Question: This LINQ expression is not working:
'''
dt.AsEnumerable().ToDictionary<Int64, List<string>> (
dtRow => dtRow.Field<Int64>("CodeVal_1"),
new List<string> {
dtRow => dtRow.Field<string>("CodeVal_2"),
dtRow => dtRow.Field<string>("CountryCode")
}
);
'''
'dt' is a 'DataTable', and I added a reference to 'DataSetExtensions'.
Here full code
'''
using (DataSet dsIps = DbConnection.db_Select_Query("use mydb select * from tblCountryCodes"))
{
using (DataTable dt = dsIps.Tables[0])
{
dt.AsEnumerable().ToDictionary<Int64, List<string>>(
dtRow => dtRow.Field<Int64>("CodeVal_1"),
new List<string> {
dtRow => dtRow.Field<string>("CodeVal_2"),
dtRow => dtRow.Field<string>("CountryCode")
}
);
}
}
'''
errors list
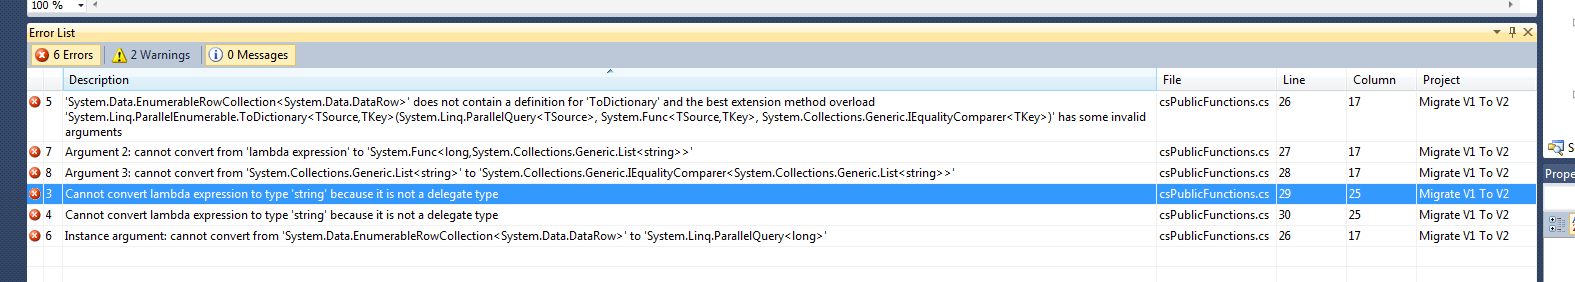
Answer: Based on the additional information, the problem is that you are not passing the right arguments to 'ToDictionary'. It takes two lambdas, not a lambda and a 'List<>'.
Here's the first step to fixed code:
'''
dt.AsEnumerable().ToDictionary(
dtRow => dtRow.Field<Int64>("CodeVal_1"),
dtRow => new List<string> {
dtRow.Field<string>("CodeVal_2"),
dtRow.Field<string>("CountryCode")
}
);
'''
EDIT: fixed using wrong version of 'ToDictionary'.